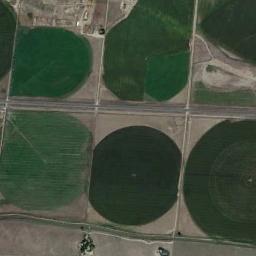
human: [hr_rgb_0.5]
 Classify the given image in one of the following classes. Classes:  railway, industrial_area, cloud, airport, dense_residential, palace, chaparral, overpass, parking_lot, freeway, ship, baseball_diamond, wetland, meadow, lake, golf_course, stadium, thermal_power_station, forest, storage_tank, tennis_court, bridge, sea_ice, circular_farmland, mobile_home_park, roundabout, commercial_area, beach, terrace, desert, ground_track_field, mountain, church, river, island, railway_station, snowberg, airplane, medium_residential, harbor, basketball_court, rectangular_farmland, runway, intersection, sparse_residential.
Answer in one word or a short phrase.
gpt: circular_farmland